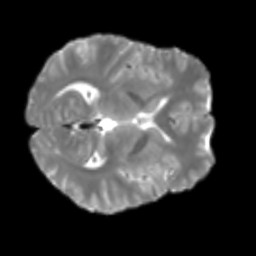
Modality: T2w
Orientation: axial
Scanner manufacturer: siemens
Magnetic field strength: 3 T
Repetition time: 4 s
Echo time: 0.0594 s